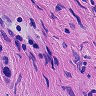
Metastatic tissue present: yes